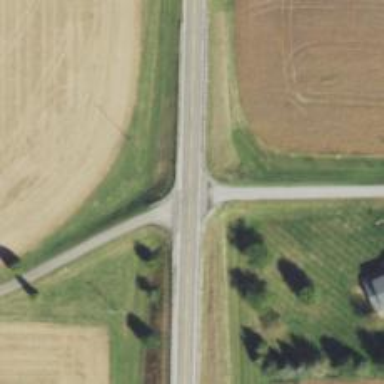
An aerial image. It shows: Unclassified road.